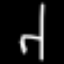
Label: chair